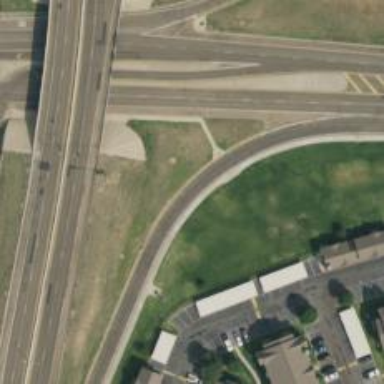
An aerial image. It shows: Secondary link road with asphalt surface.